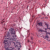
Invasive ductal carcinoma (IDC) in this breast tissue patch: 0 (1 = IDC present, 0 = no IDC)